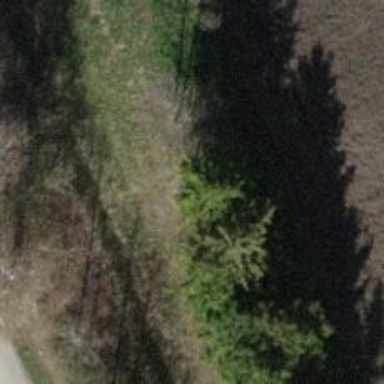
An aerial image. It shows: Row of trees in natural setting.